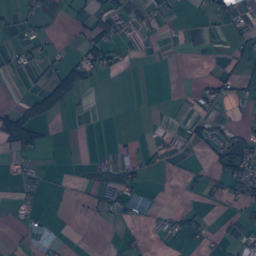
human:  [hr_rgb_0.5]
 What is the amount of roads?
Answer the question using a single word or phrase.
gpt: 95

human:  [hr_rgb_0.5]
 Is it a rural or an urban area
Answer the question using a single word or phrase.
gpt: urban

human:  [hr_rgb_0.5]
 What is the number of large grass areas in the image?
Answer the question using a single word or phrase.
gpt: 200

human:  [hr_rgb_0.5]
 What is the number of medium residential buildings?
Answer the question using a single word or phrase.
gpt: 3

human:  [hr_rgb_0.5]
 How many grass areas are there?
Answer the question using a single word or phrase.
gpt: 230

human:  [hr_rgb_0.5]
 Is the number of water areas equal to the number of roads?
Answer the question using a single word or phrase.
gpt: no

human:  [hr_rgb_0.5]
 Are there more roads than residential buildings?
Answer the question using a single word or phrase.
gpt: no

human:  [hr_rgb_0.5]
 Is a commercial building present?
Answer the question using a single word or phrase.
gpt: yes

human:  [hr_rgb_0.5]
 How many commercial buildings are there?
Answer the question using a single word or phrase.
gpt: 10

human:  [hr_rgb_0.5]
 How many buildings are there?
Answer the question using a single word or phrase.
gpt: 570

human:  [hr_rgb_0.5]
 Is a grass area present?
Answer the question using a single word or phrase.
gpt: yes

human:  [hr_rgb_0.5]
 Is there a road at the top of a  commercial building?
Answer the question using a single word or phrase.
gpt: yes

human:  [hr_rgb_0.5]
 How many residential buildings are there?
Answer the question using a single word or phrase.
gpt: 558

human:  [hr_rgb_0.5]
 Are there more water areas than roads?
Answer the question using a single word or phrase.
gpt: no

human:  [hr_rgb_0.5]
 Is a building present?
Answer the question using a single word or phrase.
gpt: yes

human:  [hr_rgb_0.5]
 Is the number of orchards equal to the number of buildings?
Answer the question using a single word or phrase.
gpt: no

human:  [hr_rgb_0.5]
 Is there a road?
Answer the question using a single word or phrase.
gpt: yes

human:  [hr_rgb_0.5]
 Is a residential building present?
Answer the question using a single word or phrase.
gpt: yes

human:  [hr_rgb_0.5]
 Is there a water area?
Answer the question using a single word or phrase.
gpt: yes

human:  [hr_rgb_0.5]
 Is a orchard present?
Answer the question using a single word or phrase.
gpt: yes

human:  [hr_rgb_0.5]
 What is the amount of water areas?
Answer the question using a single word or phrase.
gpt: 37

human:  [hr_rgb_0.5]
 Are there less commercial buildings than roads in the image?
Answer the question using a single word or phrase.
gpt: yes

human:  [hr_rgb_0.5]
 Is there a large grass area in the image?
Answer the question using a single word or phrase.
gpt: yes

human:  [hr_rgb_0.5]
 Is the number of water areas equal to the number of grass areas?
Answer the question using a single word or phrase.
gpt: no

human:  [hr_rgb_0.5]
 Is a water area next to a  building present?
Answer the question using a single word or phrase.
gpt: yes

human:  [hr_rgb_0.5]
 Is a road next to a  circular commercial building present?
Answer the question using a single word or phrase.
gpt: no

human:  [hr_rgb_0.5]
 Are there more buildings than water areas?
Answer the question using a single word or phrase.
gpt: yes

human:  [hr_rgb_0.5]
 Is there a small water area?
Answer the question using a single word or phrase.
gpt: yes

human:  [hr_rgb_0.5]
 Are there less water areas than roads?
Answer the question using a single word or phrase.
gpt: yes

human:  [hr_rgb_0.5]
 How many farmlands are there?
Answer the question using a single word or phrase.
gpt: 46

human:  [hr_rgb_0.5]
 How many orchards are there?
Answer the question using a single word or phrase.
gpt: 85

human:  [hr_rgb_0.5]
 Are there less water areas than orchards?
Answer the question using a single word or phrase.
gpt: yes

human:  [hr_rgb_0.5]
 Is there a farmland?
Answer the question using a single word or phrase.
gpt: yes

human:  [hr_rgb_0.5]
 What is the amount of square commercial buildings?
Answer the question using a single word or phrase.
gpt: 0

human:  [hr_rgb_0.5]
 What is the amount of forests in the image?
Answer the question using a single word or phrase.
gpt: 65

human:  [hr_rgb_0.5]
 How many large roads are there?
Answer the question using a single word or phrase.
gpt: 0

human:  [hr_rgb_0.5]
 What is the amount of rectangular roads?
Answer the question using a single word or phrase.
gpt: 0

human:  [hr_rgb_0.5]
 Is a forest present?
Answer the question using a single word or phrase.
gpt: yes

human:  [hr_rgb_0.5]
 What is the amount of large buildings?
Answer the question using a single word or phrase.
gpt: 2

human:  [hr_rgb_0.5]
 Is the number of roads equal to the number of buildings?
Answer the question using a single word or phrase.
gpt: no

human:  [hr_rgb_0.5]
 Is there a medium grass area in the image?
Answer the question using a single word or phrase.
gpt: yes

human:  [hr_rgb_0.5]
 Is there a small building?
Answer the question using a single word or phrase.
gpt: yes

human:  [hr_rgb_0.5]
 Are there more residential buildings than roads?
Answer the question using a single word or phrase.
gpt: yes

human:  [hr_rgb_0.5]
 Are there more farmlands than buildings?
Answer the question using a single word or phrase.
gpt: no

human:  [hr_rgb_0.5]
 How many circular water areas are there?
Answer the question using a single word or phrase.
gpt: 4

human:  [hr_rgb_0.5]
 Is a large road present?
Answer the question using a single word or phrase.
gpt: no

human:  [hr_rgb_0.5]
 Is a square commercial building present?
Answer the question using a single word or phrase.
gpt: no

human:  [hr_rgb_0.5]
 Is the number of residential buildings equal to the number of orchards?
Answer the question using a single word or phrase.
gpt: no

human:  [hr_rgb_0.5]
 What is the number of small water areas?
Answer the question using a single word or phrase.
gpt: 32

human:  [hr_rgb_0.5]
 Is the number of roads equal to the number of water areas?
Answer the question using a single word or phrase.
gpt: no

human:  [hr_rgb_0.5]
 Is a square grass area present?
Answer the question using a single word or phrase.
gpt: no

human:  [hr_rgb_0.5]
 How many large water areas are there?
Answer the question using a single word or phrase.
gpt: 1

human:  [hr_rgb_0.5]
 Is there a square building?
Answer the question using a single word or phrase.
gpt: yes

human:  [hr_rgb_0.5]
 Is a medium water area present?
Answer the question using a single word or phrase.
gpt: yes

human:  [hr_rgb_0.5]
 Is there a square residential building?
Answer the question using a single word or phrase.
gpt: yes

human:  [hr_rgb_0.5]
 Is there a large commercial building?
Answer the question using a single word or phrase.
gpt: no

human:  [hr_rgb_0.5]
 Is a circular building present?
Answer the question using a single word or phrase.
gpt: yes

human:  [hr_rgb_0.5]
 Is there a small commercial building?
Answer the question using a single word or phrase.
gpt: yes

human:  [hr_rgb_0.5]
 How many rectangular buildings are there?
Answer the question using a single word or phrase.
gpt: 393

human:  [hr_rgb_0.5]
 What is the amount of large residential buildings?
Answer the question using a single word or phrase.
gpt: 0

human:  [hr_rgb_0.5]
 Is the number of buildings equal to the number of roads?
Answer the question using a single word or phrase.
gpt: no

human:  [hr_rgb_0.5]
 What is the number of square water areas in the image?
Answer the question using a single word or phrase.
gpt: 4

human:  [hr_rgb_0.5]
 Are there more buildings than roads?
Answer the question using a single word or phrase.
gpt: yes

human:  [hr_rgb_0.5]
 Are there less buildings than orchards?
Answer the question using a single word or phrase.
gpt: no